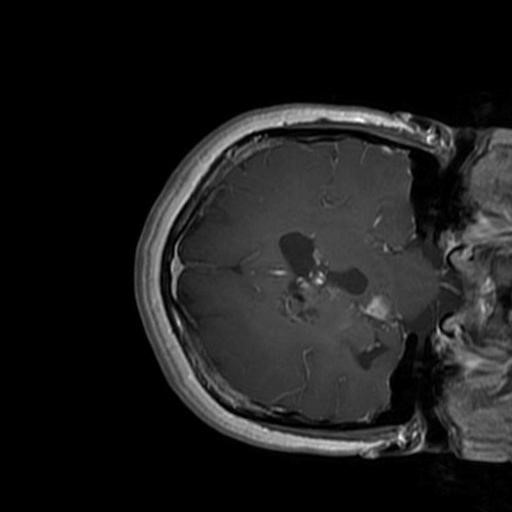
Label: brain_glioma